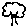
Label: tree